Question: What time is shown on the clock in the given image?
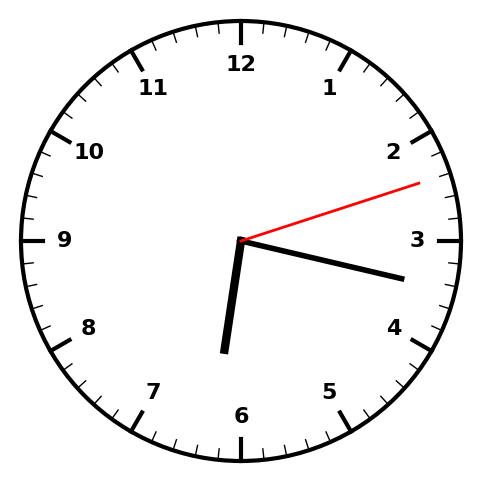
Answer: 06:17:12